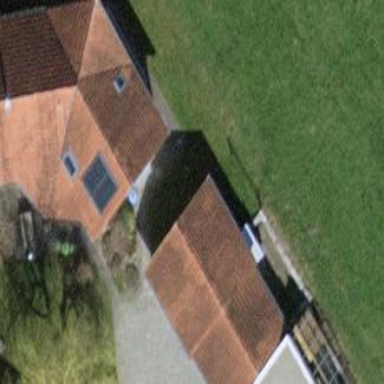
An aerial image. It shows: Garage.